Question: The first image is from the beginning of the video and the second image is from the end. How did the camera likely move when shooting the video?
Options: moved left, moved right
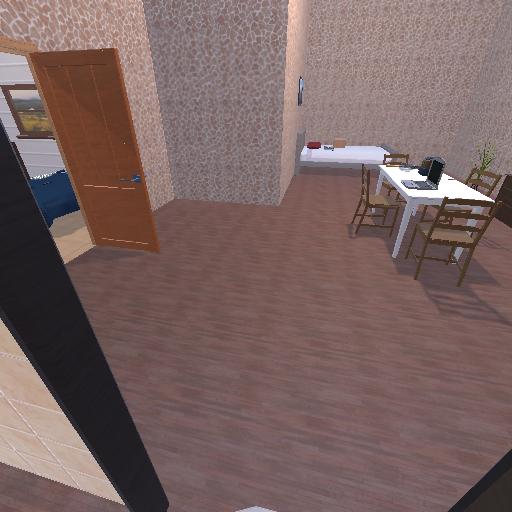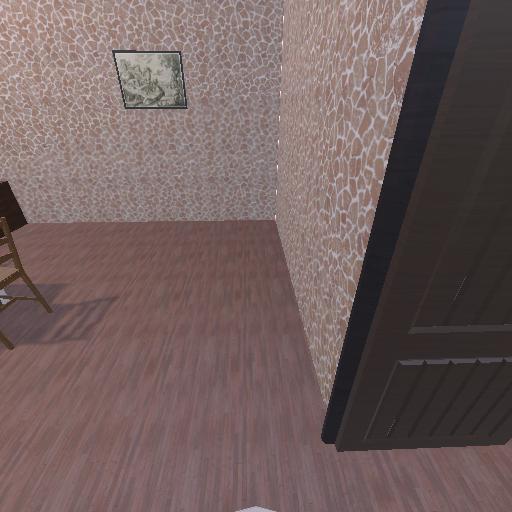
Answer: moved left